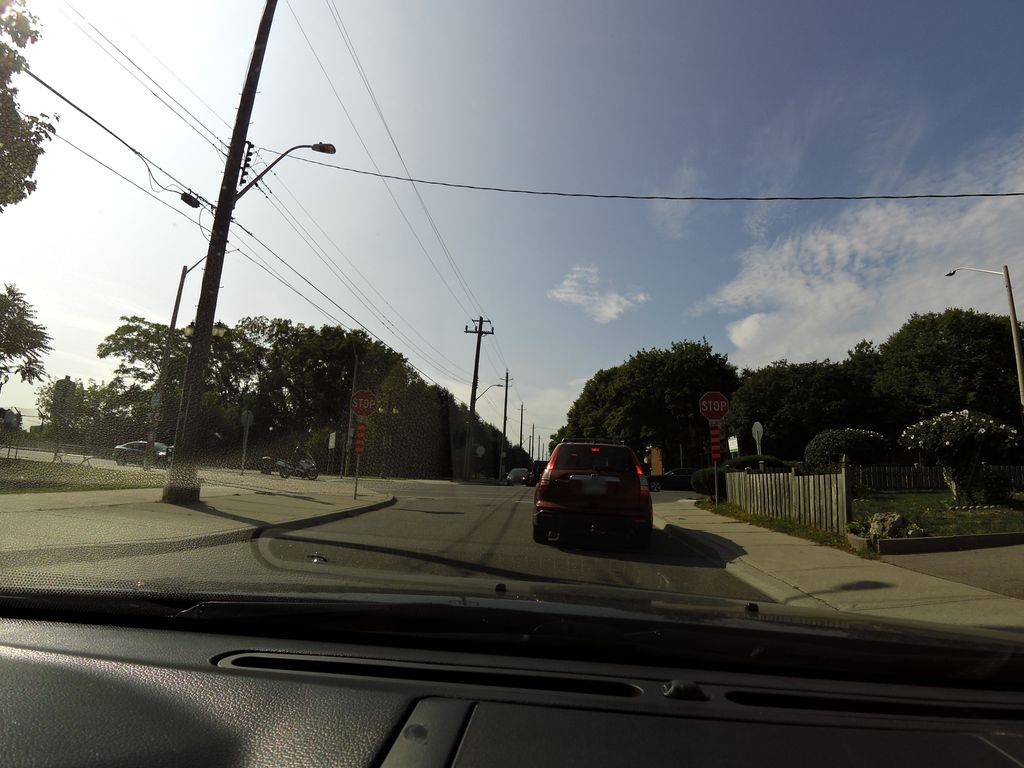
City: hamilton